Question: I have this pre-existing table structure (yes data and time are terrible names but they are already there):

However everything grinds to a halt on updating the in/out field.
(Also tried with prepared statements: no luck)
This does not work:
'''
$update_punch = $conn->query("UPDATE ttime SET date='$the_edited_date_w_mysql', time='$the_edited_time', inout='$the_ins_and_outs' WHERE id='$the_id' LIMIT 1");
'''
The first line of this works but it chokes on the 2nd (chocks with inout being a var or 'in':
'''
$update_punch = $conn->query("UPDATE ttime SET date='$the_edited_date_w_mysql', time='$the_edited_time' WHERE id='$the_id' LIMIT 1");
$update_punch = $conn->query("UPDATE ttime SET inout='$the_ins_and_outs' WHERE id='$the_id' LIMIT 1");
'''
Here is there error:
'''
Fatal error: Uncaught exception 'PDOException' with message 'SQLSTATE[42000]: Syntax error or access violation: 1064 You have an error in your SQL syntax; check the manual that corresponds to your MySQL server version for the right syntax to use near 'inout='out' WHERE id='171366' LIMIT 1' at line 1' in /site/updatepunchesbystore2.php:43 Stack trace: #0 /site/updatepunchesbystore2.php(43): PDO->query('UPDATE ttime SE...') #1 {main} thrown in /site/updatepunchesbystore2.php on line 43
'''
I have fought with it for an hour and I'm stumped!
Any thoughts?
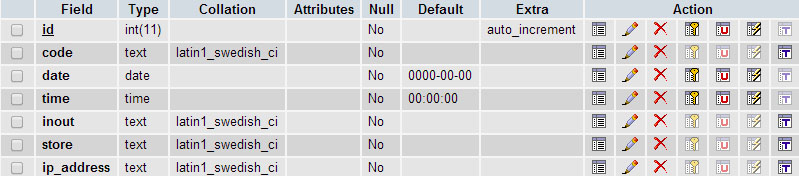
Answer: wrap the keywords in backticks
'''
'inout'='$the_edited_time'
'''
should work for you